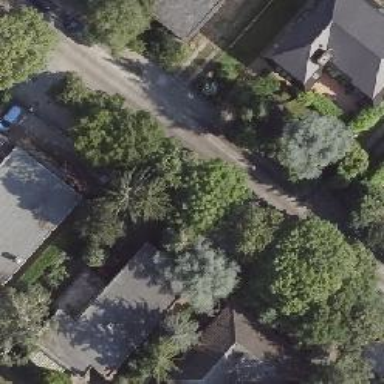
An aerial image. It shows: Avenue lined with broadleaved deciduous trees.